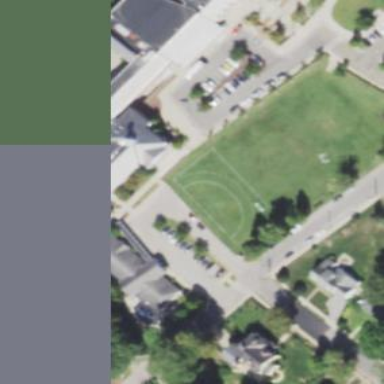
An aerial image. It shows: Recreation ground.